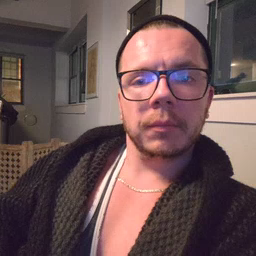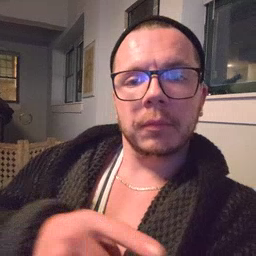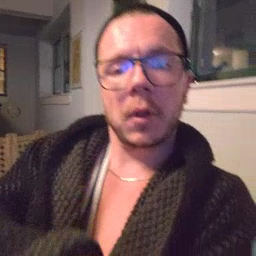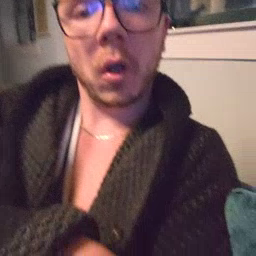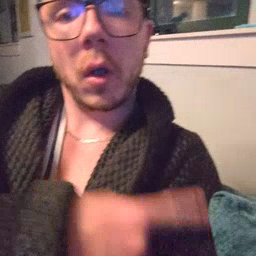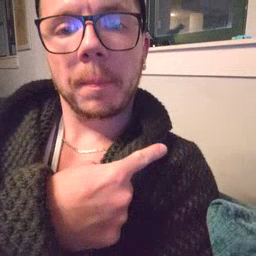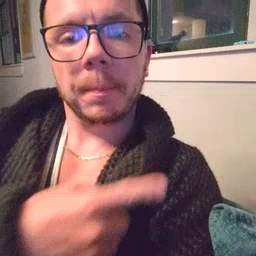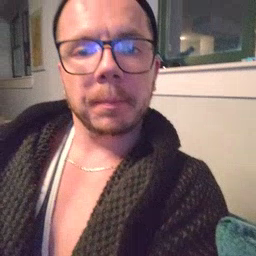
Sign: arm